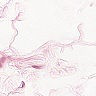
Metastatic tissue present: no